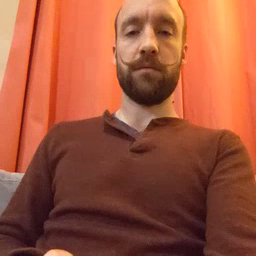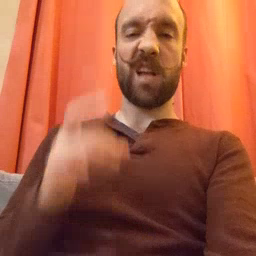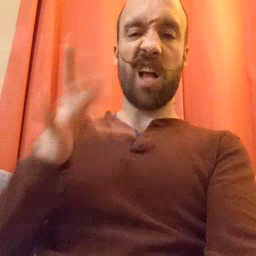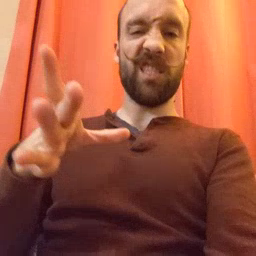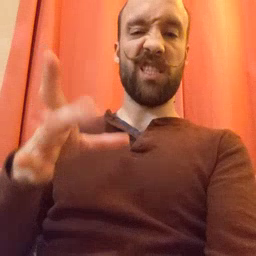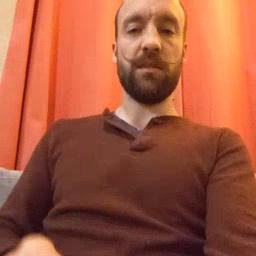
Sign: hate